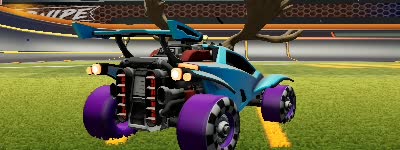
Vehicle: octane